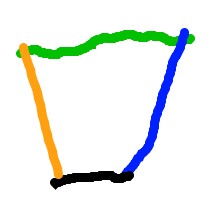
Shape: trapezoid